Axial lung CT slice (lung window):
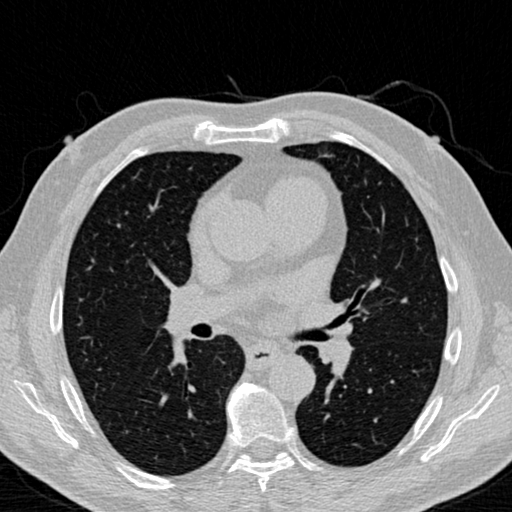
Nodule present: no